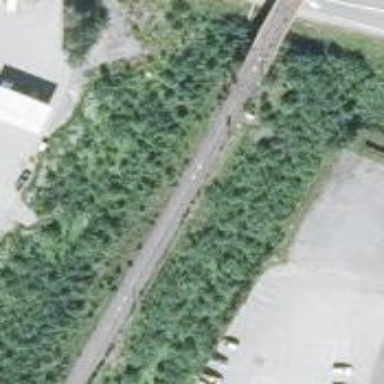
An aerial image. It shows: Railway signal.